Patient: sex F, age 33
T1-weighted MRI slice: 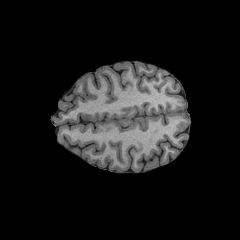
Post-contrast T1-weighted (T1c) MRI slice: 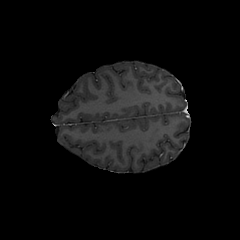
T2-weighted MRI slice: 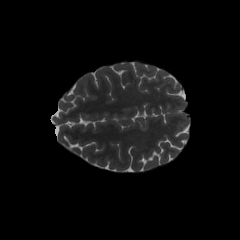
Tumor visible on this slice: no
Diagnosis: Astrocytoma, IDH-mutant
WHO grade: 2